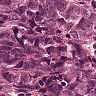
Metastatic tissue present: yes